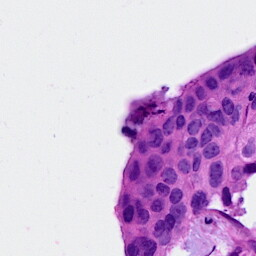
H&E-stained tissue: Breast